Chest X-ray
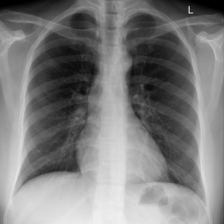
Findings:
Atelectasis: negative
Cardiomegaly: negative
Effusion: negative
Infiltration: negative
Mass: negative
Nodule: negative
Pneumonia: negative
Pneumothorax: negative
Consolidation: negative
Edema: negative
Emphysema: negative
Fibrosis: negative
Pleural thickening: negative
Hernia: negative